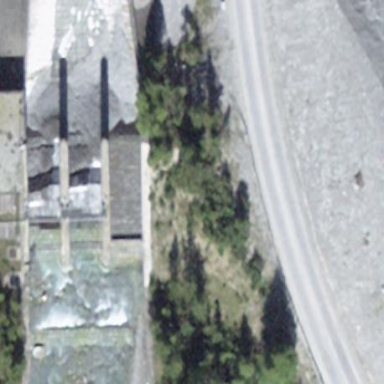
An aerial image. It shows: Dam along waterway.